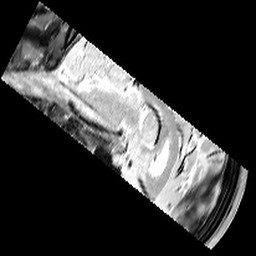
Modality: T1w
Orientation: sagittal
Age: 30
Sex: female
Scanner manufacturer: siemens
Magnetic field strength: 3 T
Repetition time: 6.5 s
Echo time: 0.016 s